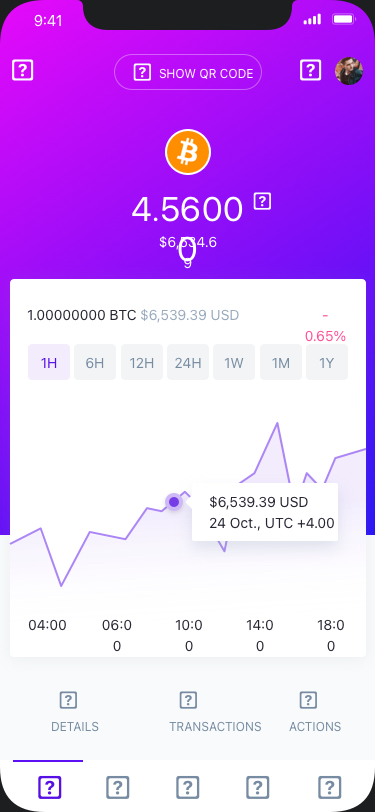
Text in this UI design:




1.00000000 BTC
$6,539.39 USD
- 0.65%
04:00
18:00
06:00
10:00
14:00
24 Oct., UTC +4.00
$6,539.39 USD
4.56000

$6,534.69